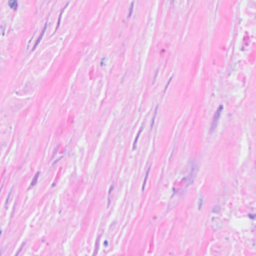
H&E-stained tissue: Breast